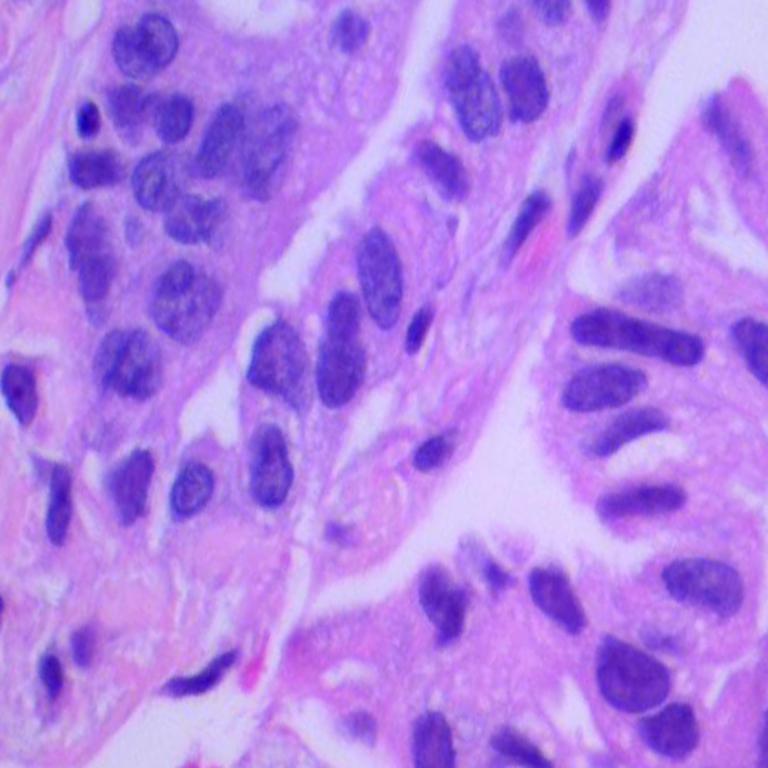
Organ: lung
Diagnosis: adenocarcinomas